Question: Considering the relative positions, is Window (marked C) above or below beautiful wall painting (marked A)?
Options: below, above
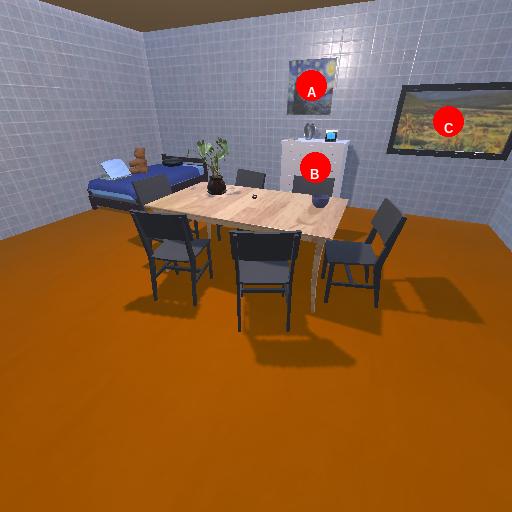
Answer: below